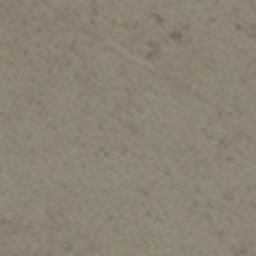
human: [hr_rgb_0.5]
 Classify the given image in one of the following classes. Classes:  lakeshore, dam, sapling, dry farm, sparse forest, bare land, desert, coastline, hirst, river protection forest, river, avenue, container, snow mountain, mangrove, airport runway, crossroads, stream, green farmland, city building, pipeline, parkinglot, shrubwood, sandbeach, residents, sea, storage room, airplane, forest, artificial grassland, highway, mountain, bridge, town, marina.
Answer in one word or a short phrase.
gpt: bare land